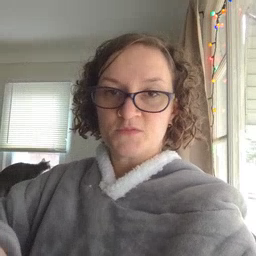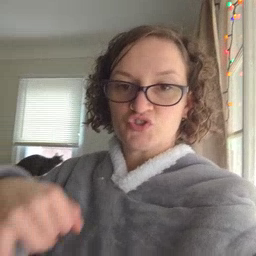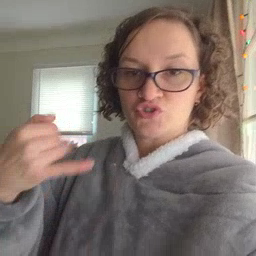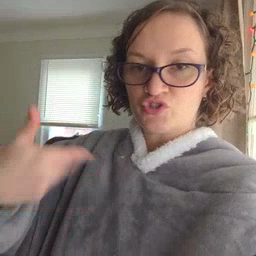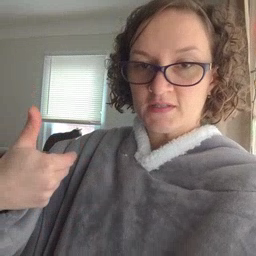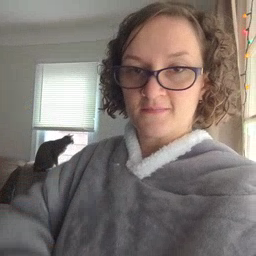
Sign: jeans